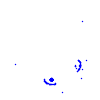
Particle: proton